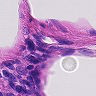
Metastatic tissue present: no